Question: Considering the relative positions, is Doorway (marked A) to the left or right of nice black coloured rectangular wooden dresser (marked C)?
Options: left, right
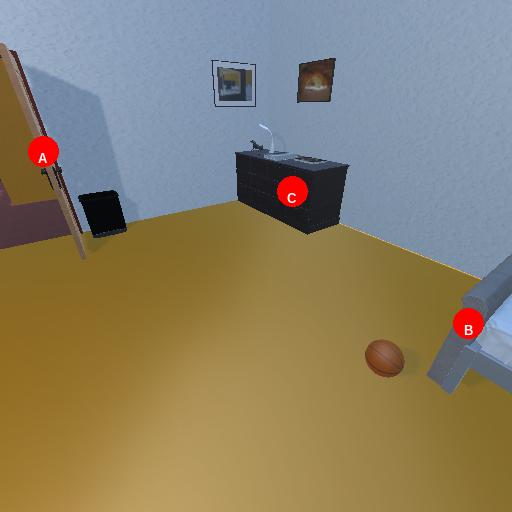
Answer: left